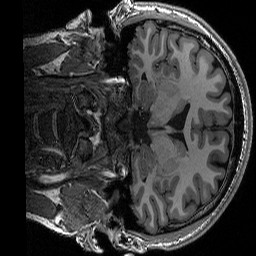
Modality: T1w
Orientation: coronal
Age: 22
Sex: male
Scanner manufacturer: siemens
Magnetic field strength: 3 T
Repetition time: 2.53 s
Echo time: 0.0033 s